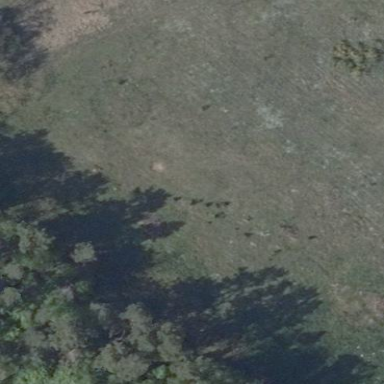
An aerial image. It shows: Beautiful meadow.